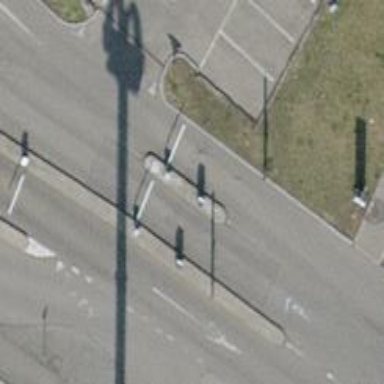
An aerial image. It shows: Lift gate barrier.